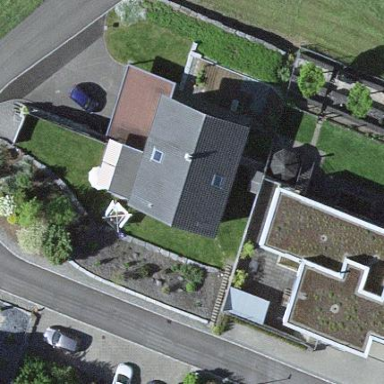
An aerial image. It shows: Detached building.